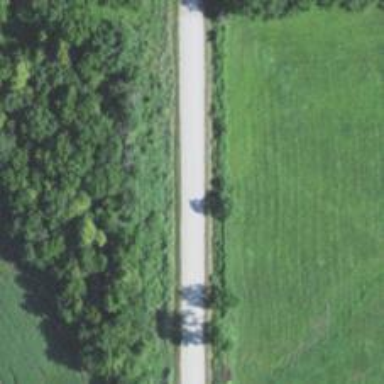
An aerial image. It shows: Unclassified road.